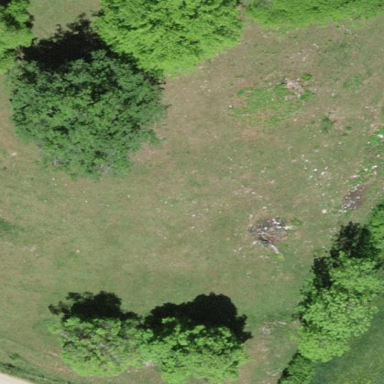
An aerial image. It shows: Deciduous broadleaved forest.